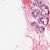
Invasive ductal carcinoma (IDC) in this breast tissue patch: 0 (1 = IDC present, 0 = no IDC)